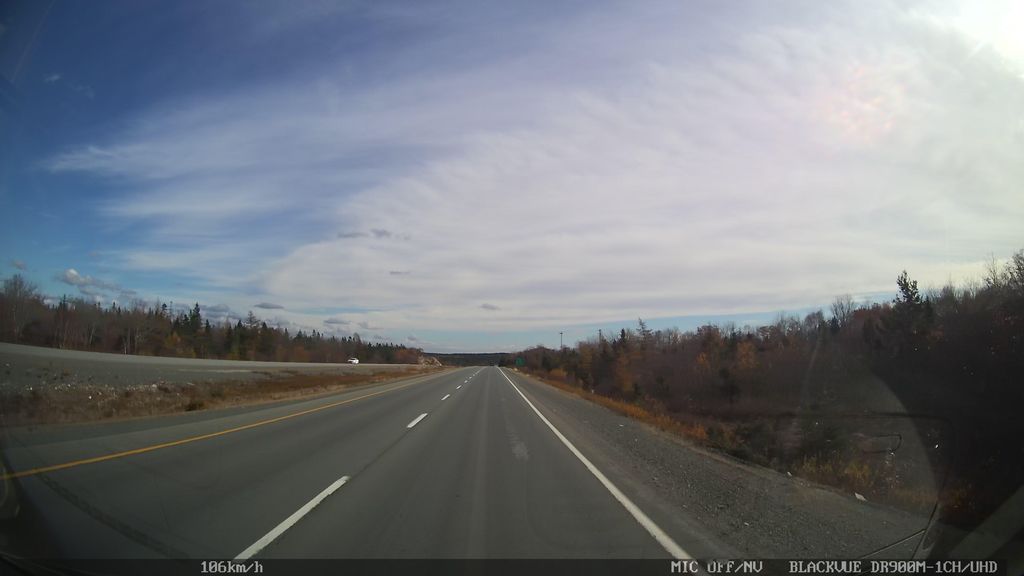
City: halifax